Question: I have this code:
'''
z <- rnorm(20, mean = 5, sd = 1)
hist(z,
main =substitute(paste("Title: " (hat(X), "=",x, sep=" ")), list(x=mean(z))),
xlab="z", xlim=c(2,8))
'''
And I get this graph:

This is almost what I want, only I don't know how to do get rid of the comas after hat(X), the equal sign and the number in the title.
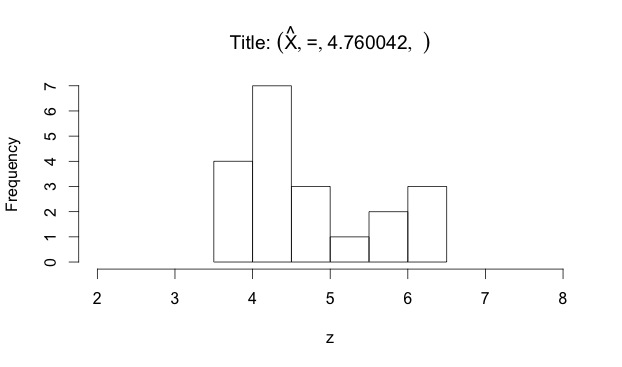
Answer: Those brackets should be strings. Try this instead:
'''
hist(z, xlab="z", xlim=c(2,8),
main = substitute(paste("Title: (", hat(X), "=", x, ")")
, env=list(x=mean(z))
)
)
'''
Also, note that this 'paste' does not take a 'sep' argument.